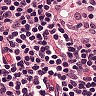
Metastatic tissue present: no